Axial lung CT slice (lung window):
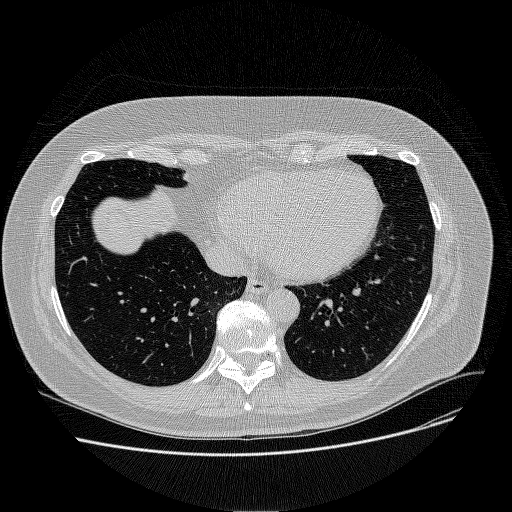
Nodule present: no